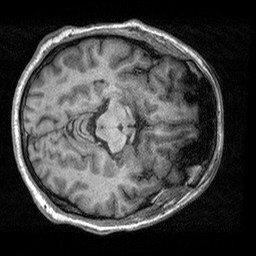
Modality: T1w
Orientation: axial
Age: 41
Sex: male
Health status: healthy
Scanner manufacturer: siemens
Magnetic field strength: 3 T
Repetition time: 2.3 s
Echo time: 0.00303 s